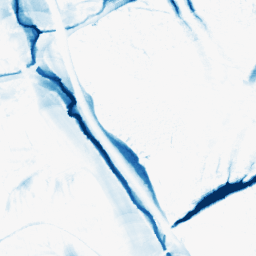
Category: morphological
Decomposition family: morphological_ellipse
Decomposition parameters: operation: closing
width: 20
height: 50
Upsampling method: quartic
Upsampling parameters: scale: 2
Upsampling scale: 2